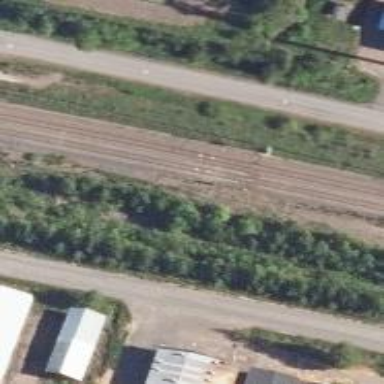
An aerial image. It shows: Railway signal.